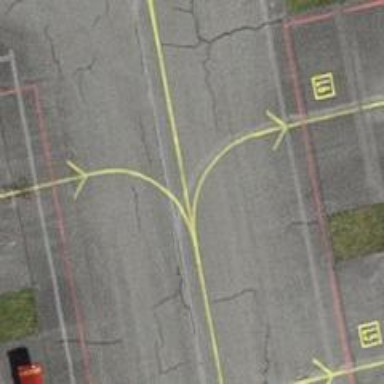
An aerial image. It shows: Image of taxiway at airport.